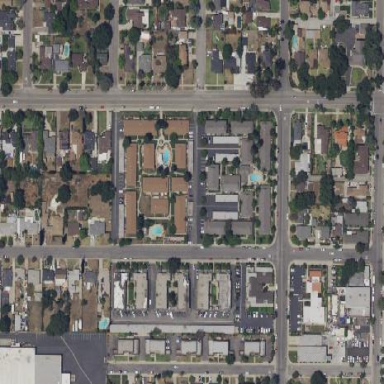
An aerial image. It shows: Residential area with apartments.